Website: walmart
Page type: payment
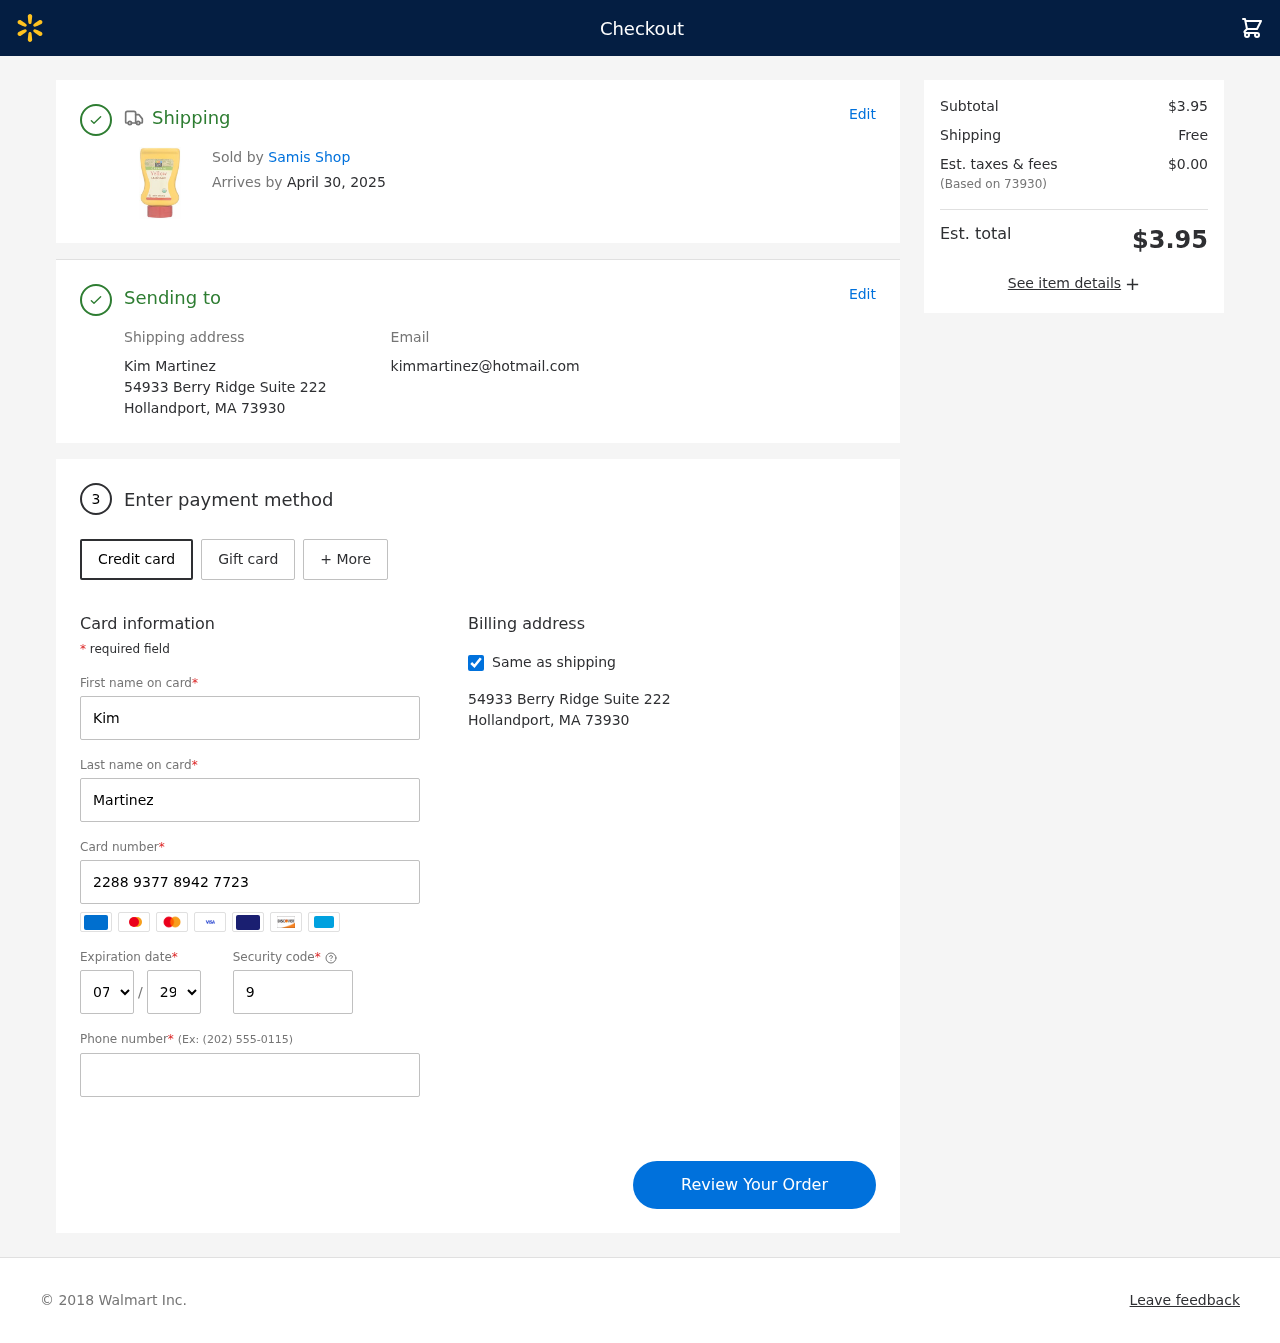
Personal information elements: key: PII_CARD_CVV
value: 905
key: PII_CARD_EXPIRY_MONTH
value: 07
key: PII_CARD_EXPIRY_YEAR
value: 29
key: PII_CARD_NUMBER
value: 2288 9377 8942 7723
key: PII_CITY_STATE_ZIP
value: Hollandport, MA 73930
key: PII_EMAIL
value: kimmartinez@hotmail.com
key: PII_FIRSTNAME
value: Kim
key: PII_FULLNAME
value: Kim Martinez
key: PII_LASTNAME
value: Martinez
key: PII_PHONE
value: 7106896994
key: PII_POSTCODE
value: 73930
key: PII_STREET
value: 54933 Berry Ridge Suite 222
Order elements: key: ORDER_DELIVERY_DATE
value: April 30, 2025
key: ORDER_SUBTOTAL
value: $3.95
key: ORDER_SHIPPING_COST
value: Free
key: ORDER_TAX
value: $0.00
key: ORDER_TOTAL
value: $3.95